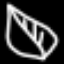
Label: leaf